九年级 · 度量几何学
若圆的内接正六边形的边长为 3 , 则该圆的半径为

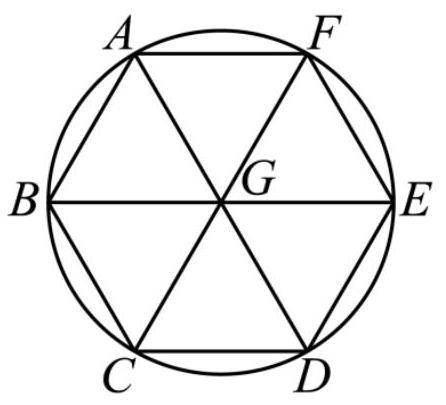
答案:  3

解析: 证 $\triangle B G C$ 是等边三角形, 利用等边三角形的性质即可解决.

【详解】解: 如图, 在正六边形 $A B C D E F$ 内, $G$ 为中心,

$\therefore \angle B G C=360^{\circ} \div 6=60^{\circ}$,

$\therefore \triangle B G C$ 是等边三角形,

$\therefore B G=B C=3$,

故答案为: 3 .

【点睛】本题考查了等边三角形的证明和性质的应用, 圆内接正多边形, 解题的关键是结合题意证明等边三角形.